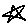
Label: star